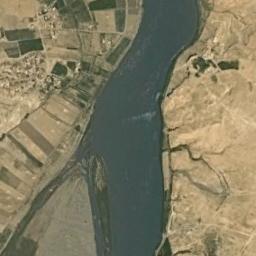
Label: river